Chest X-ray:
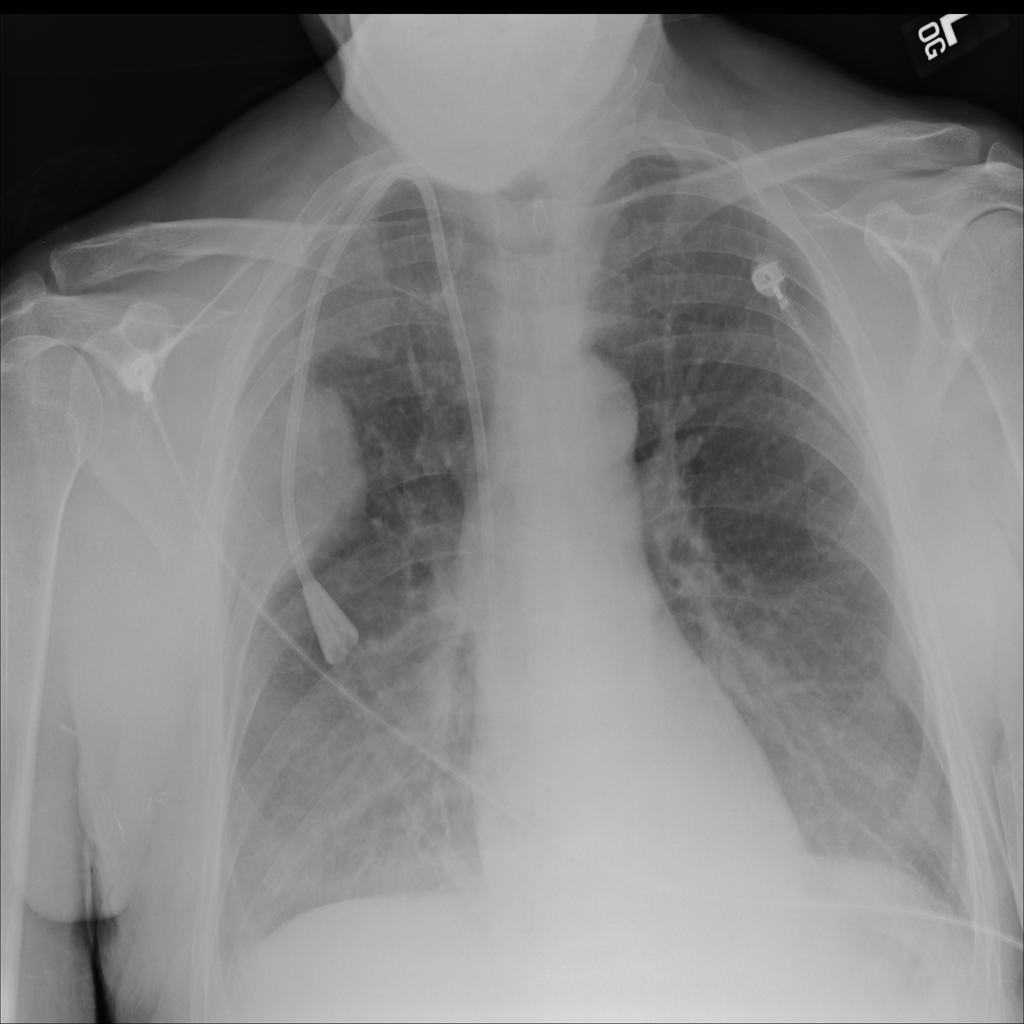
Findings: Mass, Effusion
No abnormal finding: no